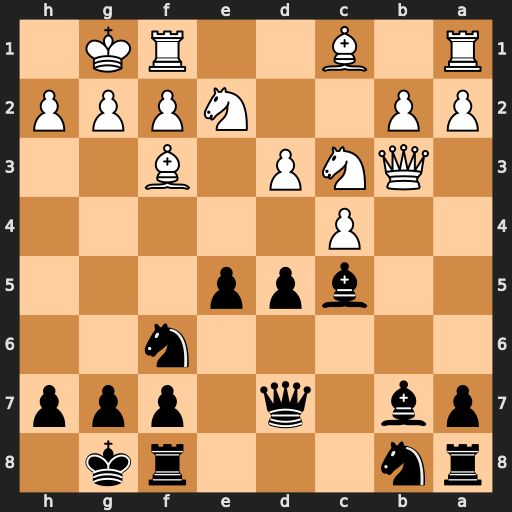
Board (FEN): rn3rk1/pb1q1ppp/5n2/2bpp3/2P5/1QNP1B2/PP2NPPP/R1B2RK1
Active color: b
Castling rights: -
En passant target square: -
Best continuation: e4 Bxe4 dxe4